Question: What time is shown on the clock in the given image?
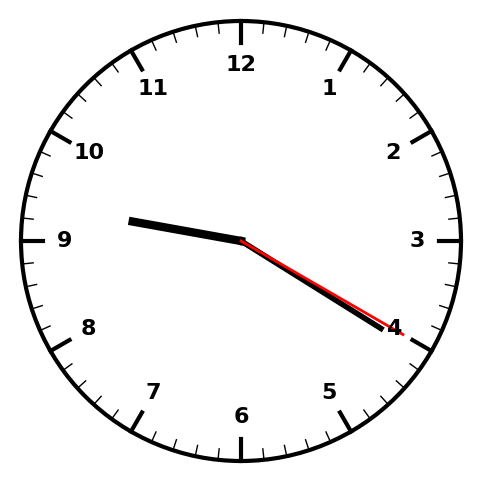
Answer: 09:20:20